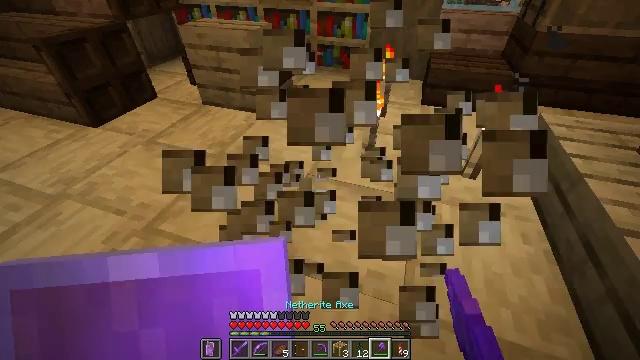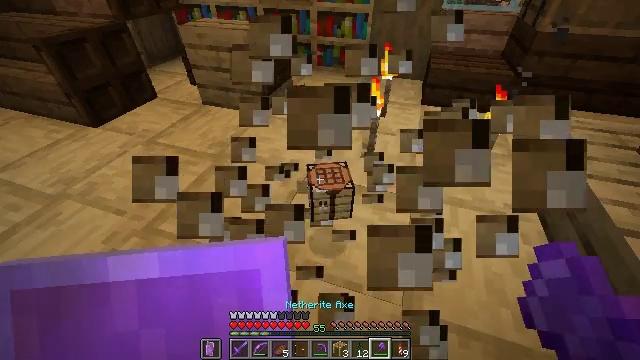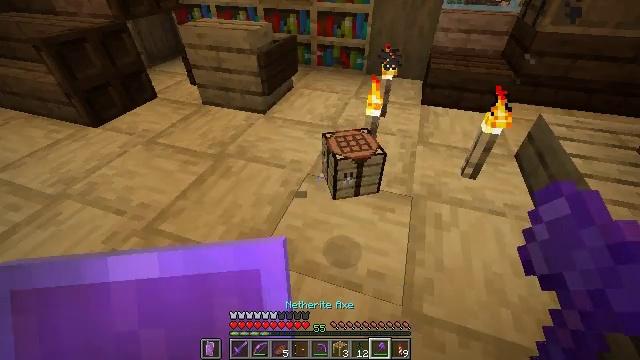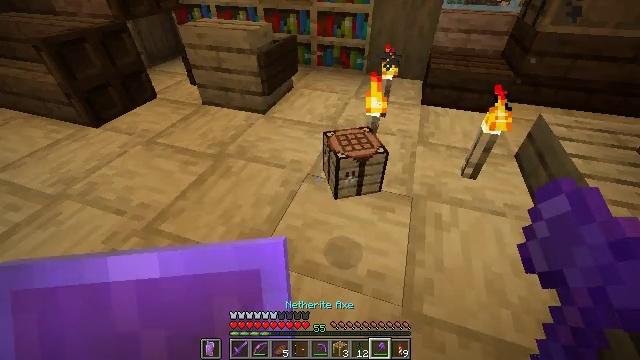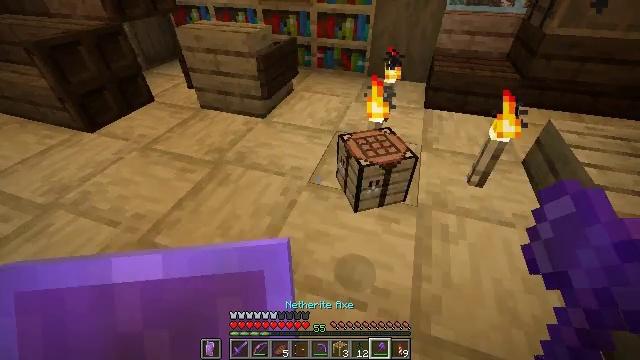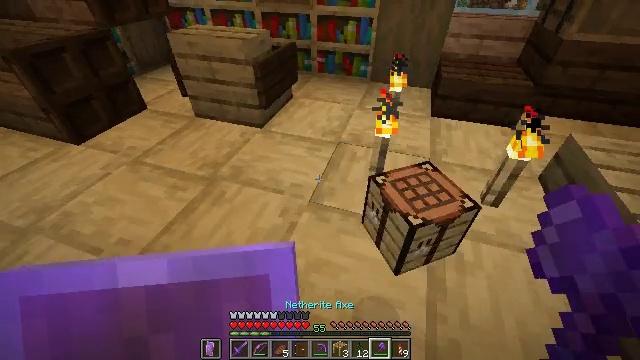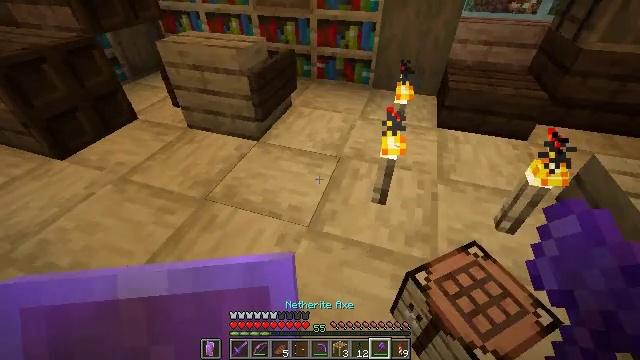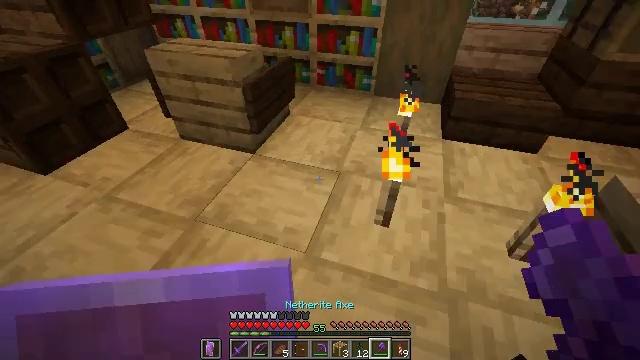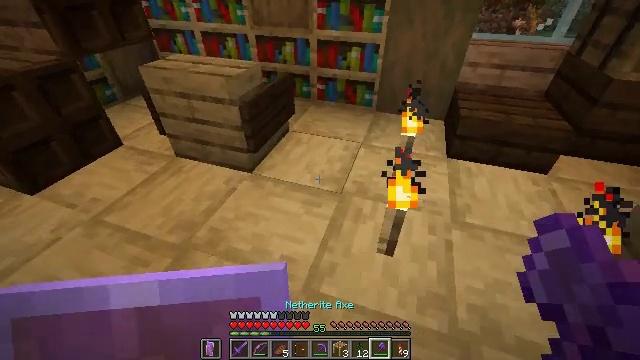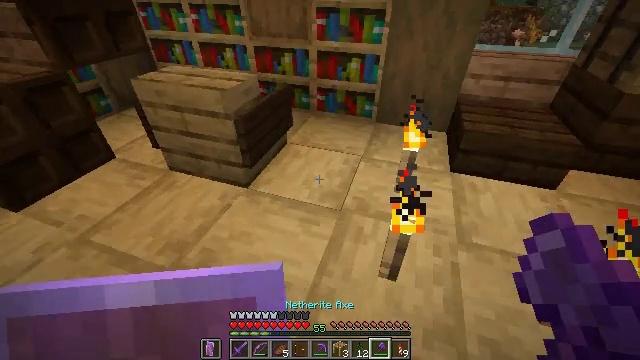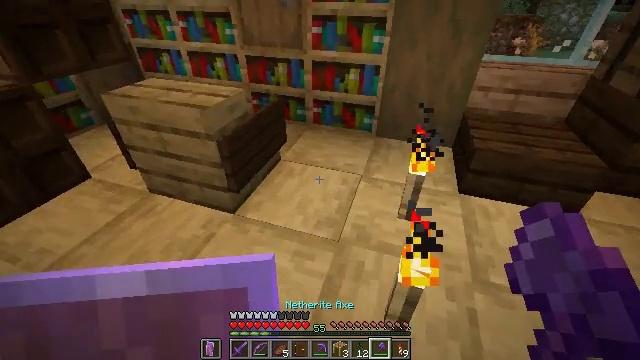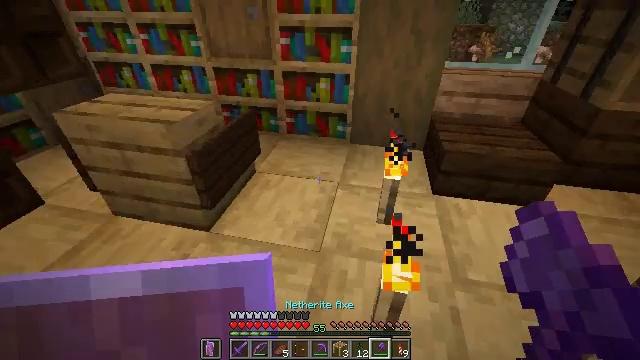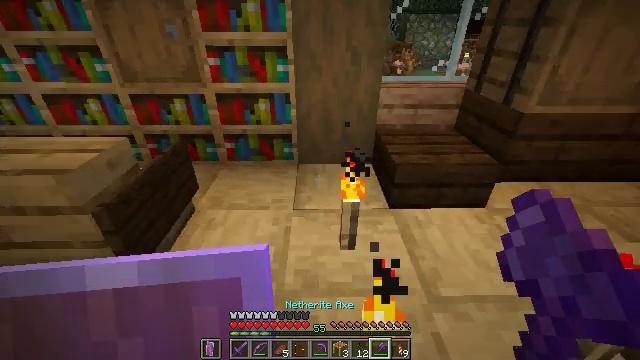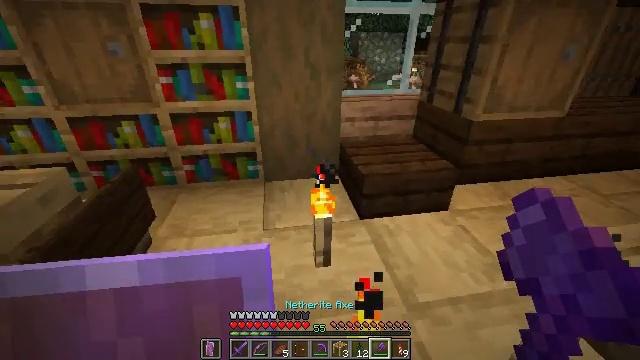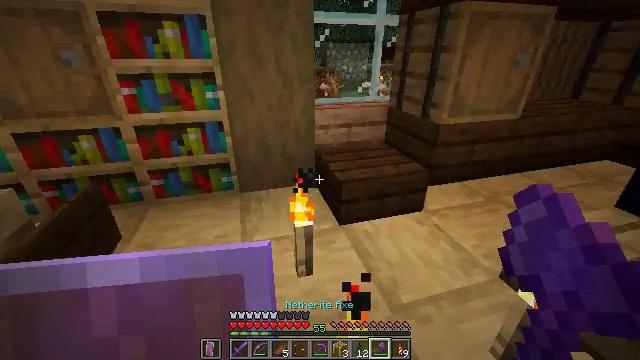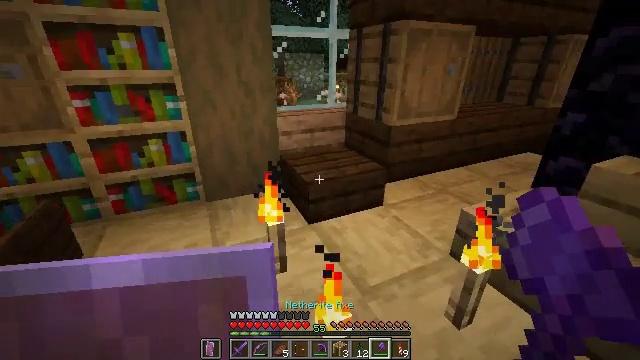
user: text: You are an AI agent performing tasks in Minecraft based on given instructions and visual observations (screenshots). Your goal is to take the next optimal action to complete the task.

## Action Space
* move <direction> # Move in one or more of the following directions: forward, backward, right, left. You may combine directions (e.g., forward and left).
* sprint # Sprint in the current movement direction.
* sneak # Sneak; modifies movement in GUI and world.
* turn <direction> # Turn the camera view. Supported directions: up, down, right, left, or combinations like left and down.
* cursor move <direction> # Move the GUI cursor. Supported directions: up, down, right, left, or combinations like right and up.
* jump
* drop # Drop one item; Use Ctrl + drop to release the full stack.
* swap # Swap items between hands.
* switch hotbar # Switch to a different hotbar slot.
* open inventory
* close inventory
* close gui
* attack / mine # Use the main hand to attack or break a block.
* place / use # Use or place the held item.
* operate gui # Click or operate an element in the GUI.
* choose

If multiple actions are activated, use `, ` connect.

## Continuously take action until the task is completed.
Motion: motion action
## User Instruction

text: Attack the torch to pick it up.
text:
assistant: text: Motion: no_op
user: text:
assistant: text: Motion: no_op
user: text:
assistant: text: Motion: move forward
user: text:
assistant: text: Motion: move forward
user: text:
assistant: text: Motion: move forward
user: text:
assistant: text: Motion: move forward
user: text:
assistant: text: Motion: move forward
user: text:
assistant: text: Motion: move forward, turn up
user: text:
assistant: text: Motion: move forward, turn up
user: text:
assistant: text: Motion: move forward, turn up
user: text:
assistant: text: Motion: move forward, turn right and up
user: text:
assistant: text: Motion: turn right and up
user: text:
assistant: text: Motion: turn right and up
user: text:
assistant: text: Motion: move back, turn right and up
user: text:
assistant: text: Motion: move back, turn right and up
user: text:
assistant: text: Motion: move back, turn left and up
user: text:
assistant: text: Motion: move back
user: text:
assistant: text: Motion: move back
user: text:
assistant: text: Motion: move back
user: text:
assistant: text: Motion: move back
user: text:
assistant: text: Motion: move back
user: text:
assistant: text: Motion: move back
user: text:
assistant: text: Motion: move back
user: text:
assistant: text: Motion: move back
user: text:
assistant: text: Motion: move back, turn up
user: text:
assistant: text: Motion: move back, turn left and up
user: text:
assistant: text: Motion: move back
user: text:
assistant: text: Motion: move back
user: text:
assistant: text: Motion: move back
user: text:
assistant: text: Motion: move back